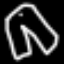
Label: pants